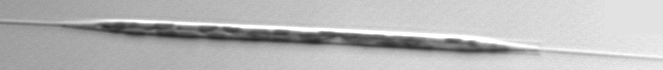
Label: Rhizosolenia